Question: I've just made my first menu header using CSS. I am having trouble aligning them though- I want to align one menu to the right, and the other to the left. Below is an image on how I want it to look:

Here is some of my CSS code:
'''
.main-navigation {
clear: both;
margin: 0.5em auto;
max-width: 2560px;
min-height: 55px;
position: relative;
width: 92%;
}
.navbar {
background-color: #fff;
opacity: 0.8;
margin: 0 auto;
max-width: 2560px;
width: 100%;
position:fixed;
-webkit-box-shadow: 0px 3px 5px rgba(100, 100, 100, 0.49);
-moz-box-shadow: 0px 3px 5px rgba(100, 100, 100, 0.49);
box-shadow: 0px 3px 5px rgba(100, 100, 100, 0.49);
z-index:9999;
}
.navbar menu2 {
float:right;
}
.navbar img {
z-index: 1000;
width:50px;
height:50px;
position:absolute;
left:50%;
transform: translateX(-50%);
}
'''
<URL> if you want to look at more of the source code.
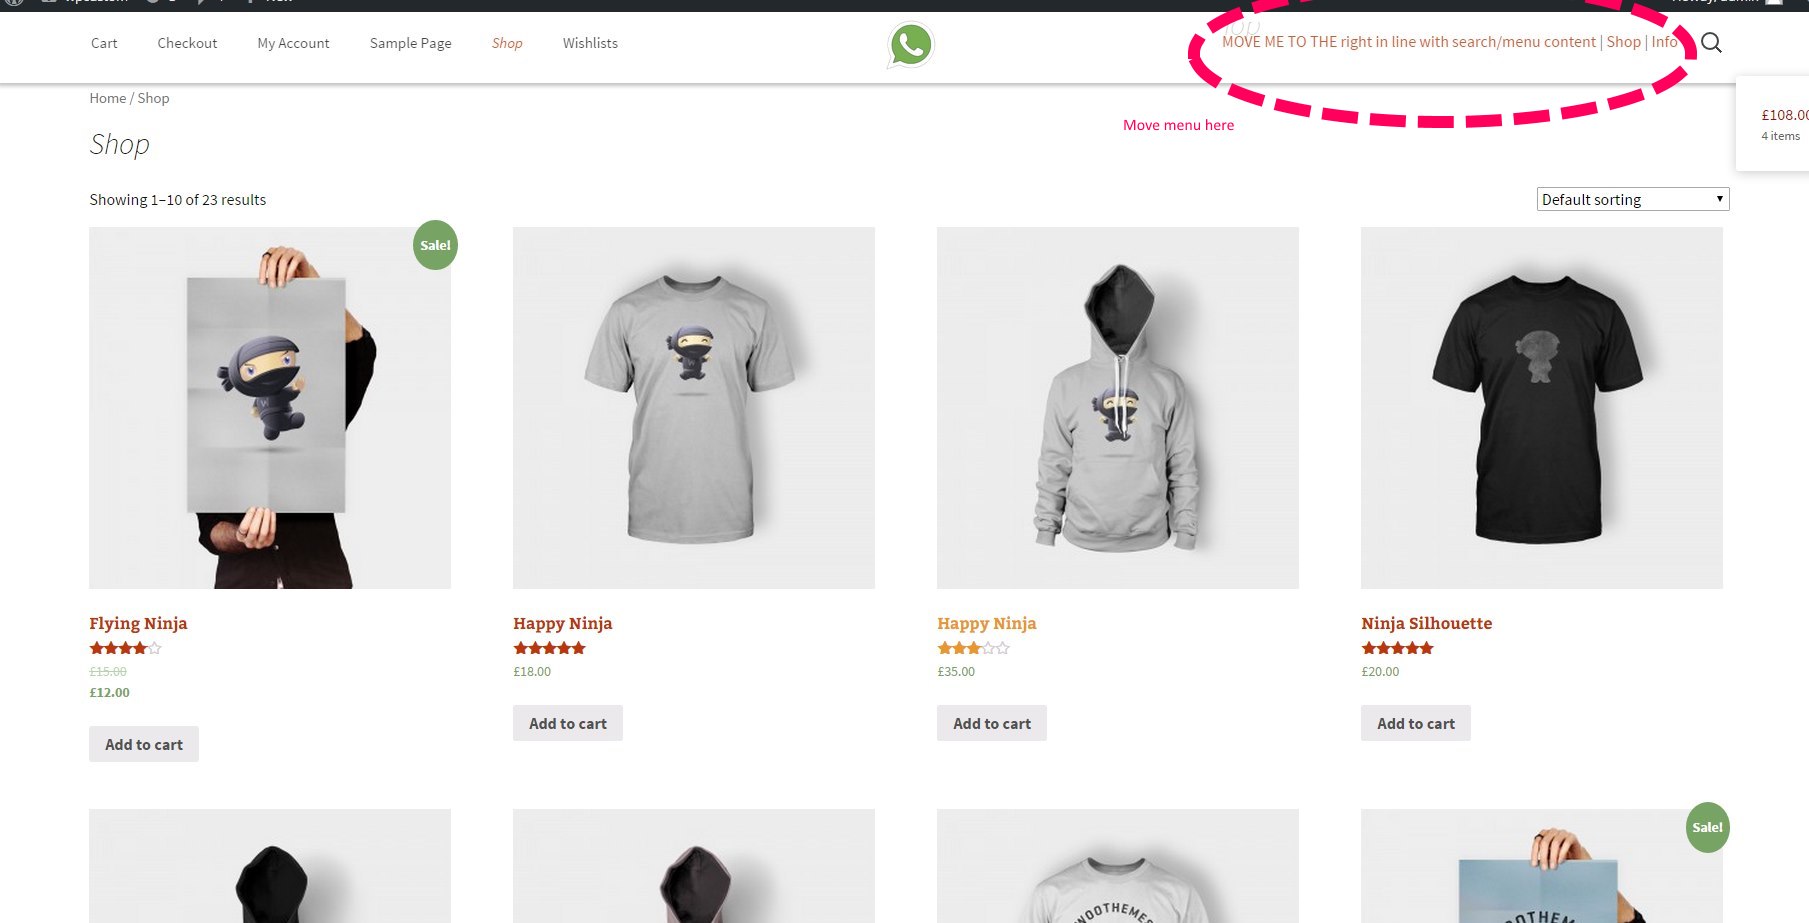
Answer: First of all you want to surround that menu with a '<div>':
'''
<div class="right">
<ul class="menu2"> <a href="http://www.w3schools.com/html/">MOVE ME TO THE right in line with search/menu content</a> | <a href="http://www.w3schools.com/html/">Shop </a> | <a href="http://www.w3schools.com/html/">Info </a>
</div>
'''
Then in your css code you want to use the 'float' style to move it to the right, and then use 'margin-right' so it doesn't collide with your search button :
'''
.right {
float: right;
margin-right: 75px;
}
'''
After you are done with that you want to move the main content down a bit, so I you are going to want to add a margin-top style to the 'page-title' class:
'''
.page-title {
margin-top: 85px;
}
'''
Make sure you change '85px' with what you are comfortable with. I just put that there because, in my opinion, that is what looks best. What your new header should look like: